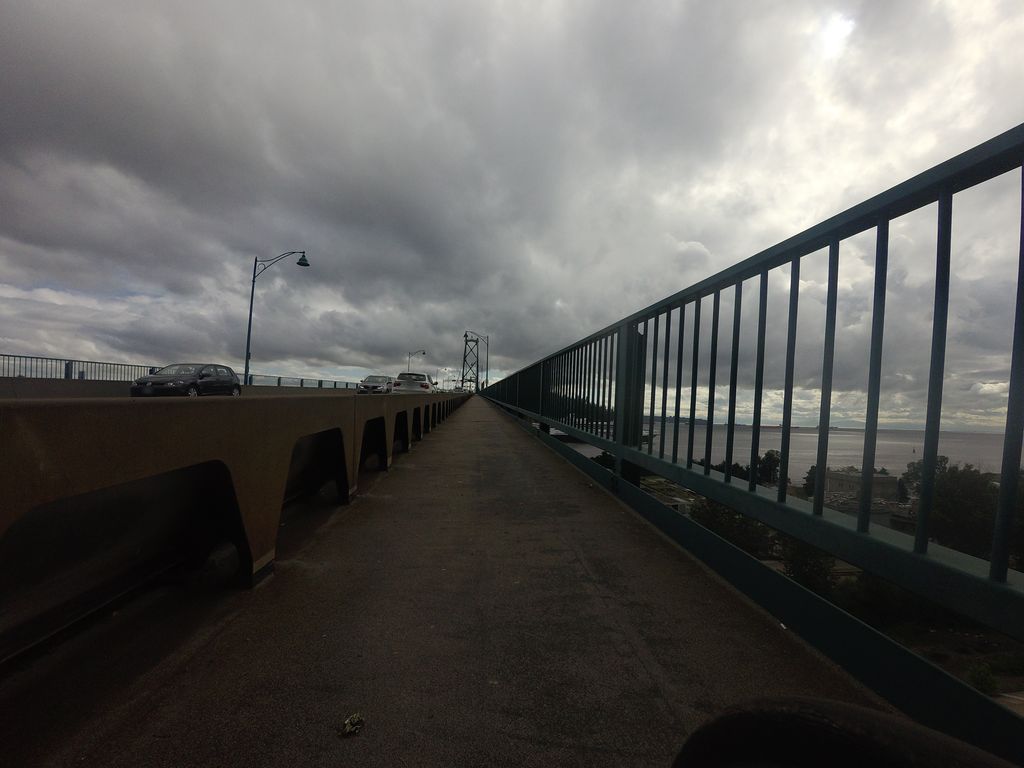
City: vancouver